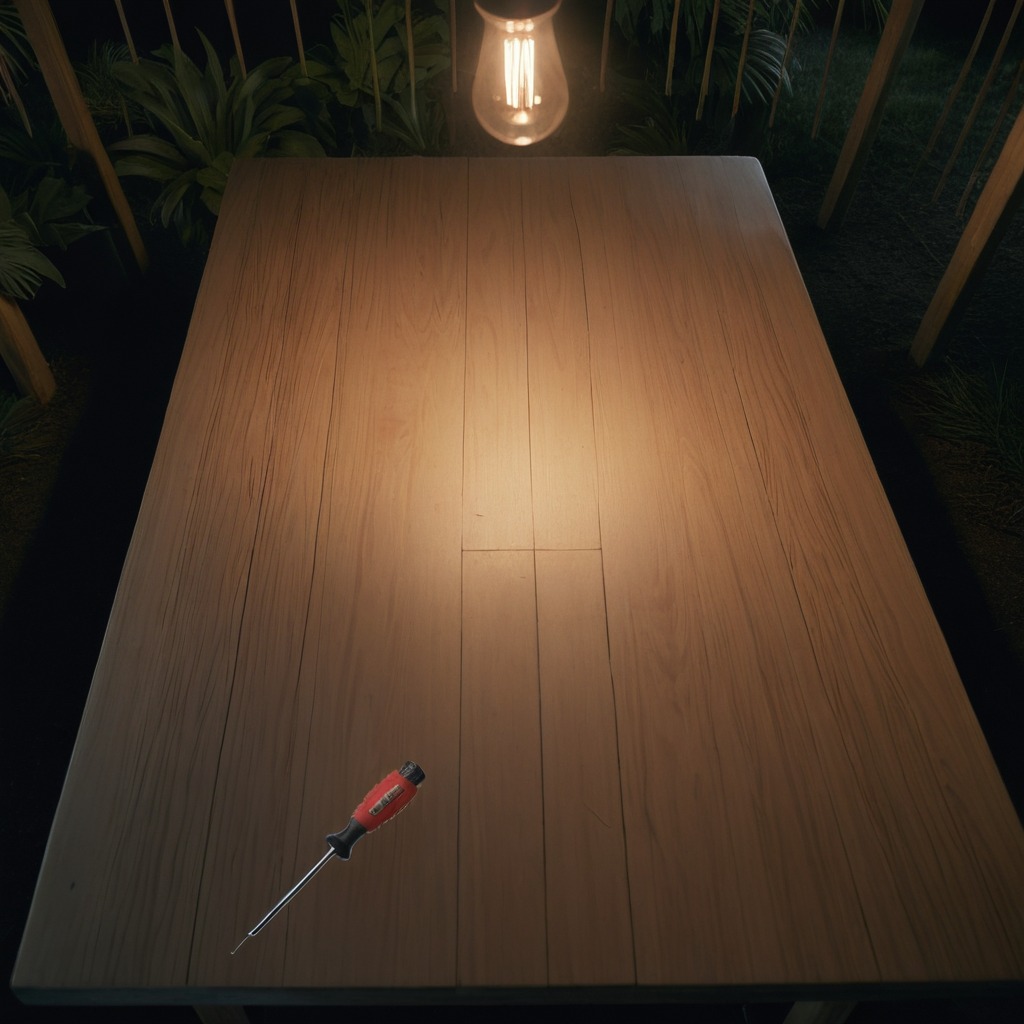
A screwdriver lies on a wooden table inside a jungle field workshop tent at night.